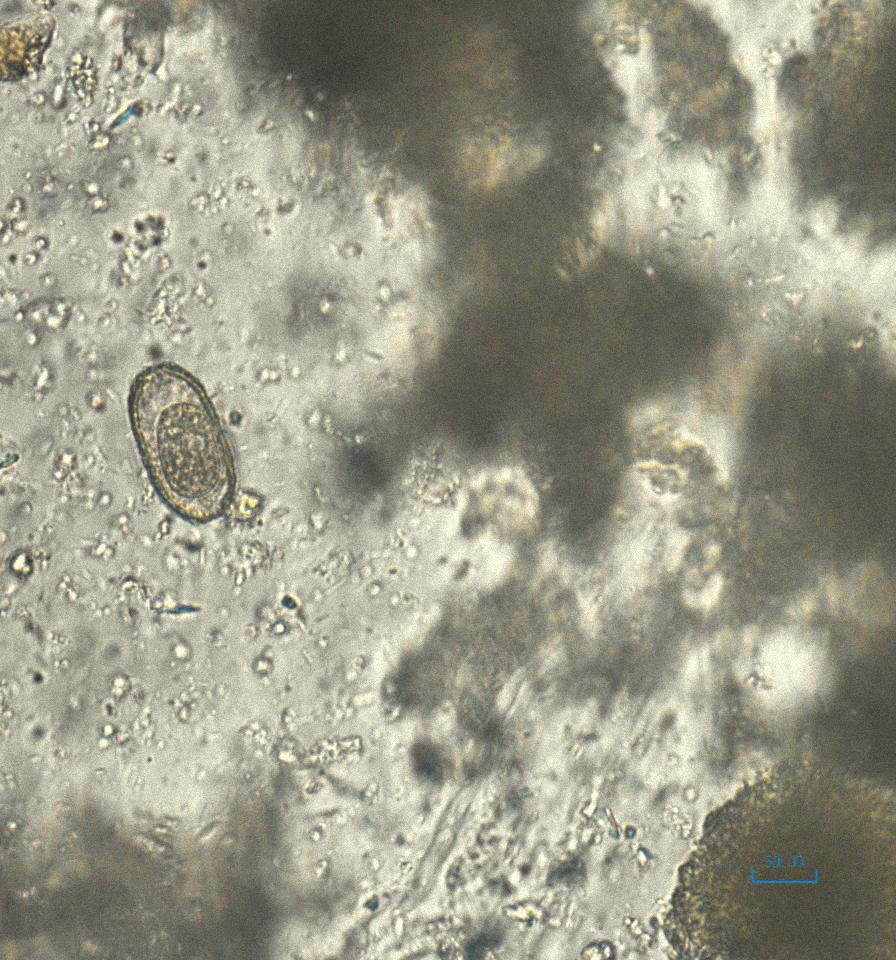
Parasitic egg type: Capillaria philippinensis